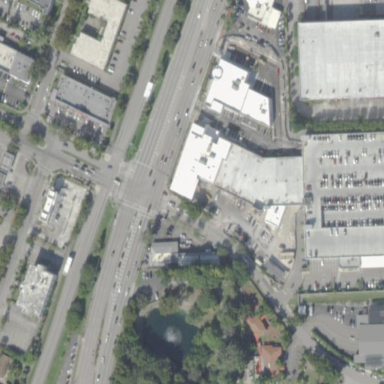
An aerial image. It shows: Building that houses car shop.